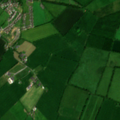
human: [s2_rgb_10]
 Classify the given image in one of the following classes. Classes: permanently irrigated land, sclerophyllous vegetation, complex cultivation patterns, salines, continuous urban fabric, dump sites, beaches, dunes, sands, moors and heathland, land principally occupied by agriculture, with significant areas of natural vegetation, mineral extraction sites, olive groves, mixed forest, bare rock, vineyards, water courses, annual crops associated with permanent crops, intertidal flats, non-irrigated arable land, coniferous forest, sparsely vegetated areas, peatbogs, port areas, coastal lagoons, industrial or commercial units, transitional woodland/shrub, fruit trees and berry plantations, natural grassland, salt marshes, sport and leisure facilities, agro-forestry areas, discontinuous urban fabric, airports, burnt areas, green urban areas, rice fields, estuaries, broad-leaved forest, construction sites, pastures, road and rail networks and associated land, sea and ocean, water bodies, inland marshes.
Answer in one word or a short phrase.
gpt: non-irrigated arable land, pastures